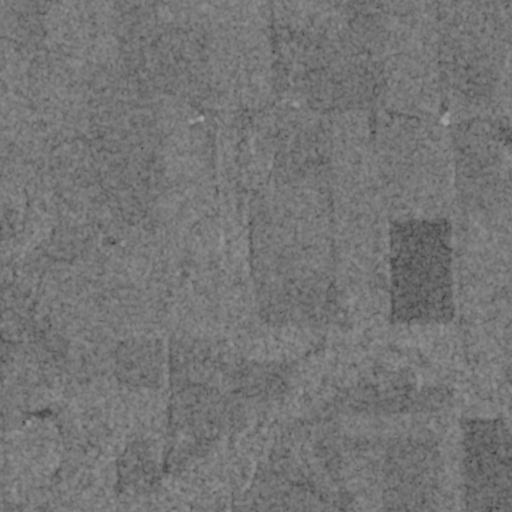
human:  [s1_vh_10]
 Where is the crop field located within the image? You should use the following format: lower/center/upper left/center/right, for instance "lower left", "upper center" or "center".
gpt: The crop field is located in the right of the image.
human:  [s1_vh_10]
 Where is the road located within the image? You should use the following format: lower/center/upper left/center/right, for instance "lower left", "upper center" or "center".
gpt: There is no road in the image.

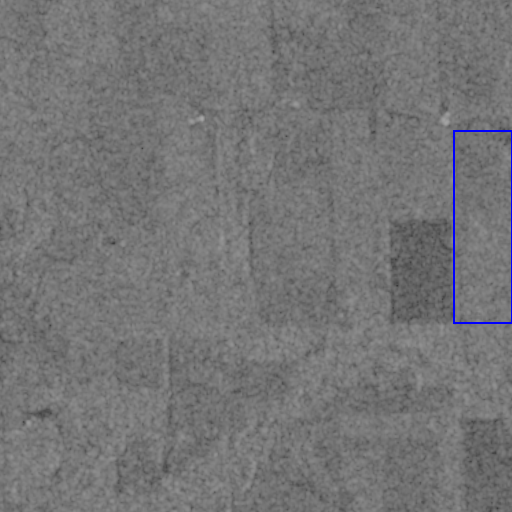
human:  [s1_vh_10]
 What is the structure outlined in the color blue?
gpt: The structure outlined in blue is a crop field.
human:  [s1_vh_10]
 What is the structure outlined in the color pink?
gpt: There is no pink outline.